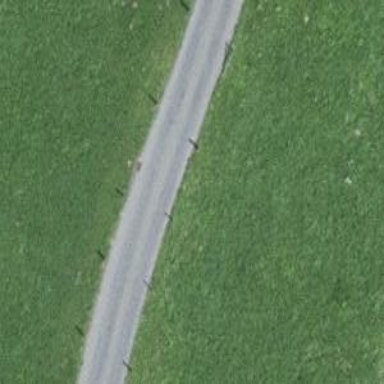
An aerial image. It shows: Unclassified road.